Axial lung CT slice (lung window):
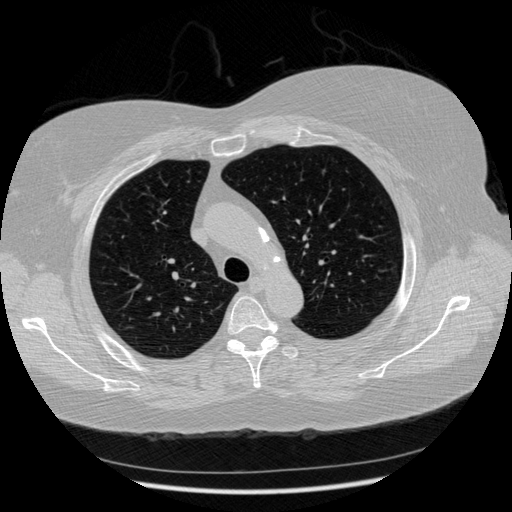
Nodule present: no